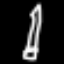
Label: pencil